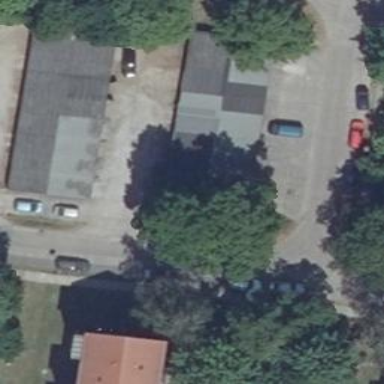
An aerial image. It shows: Garages with gabled roofs. The roofs are gray and made of tar paper. The building itself is wheat in color.